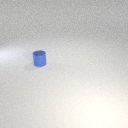
small blue metal cylinder